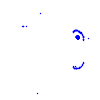
Particle: pion